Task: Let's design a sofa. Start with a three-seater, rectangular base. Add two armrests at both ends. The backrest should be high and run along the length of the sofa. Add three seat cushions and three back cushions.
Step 425:
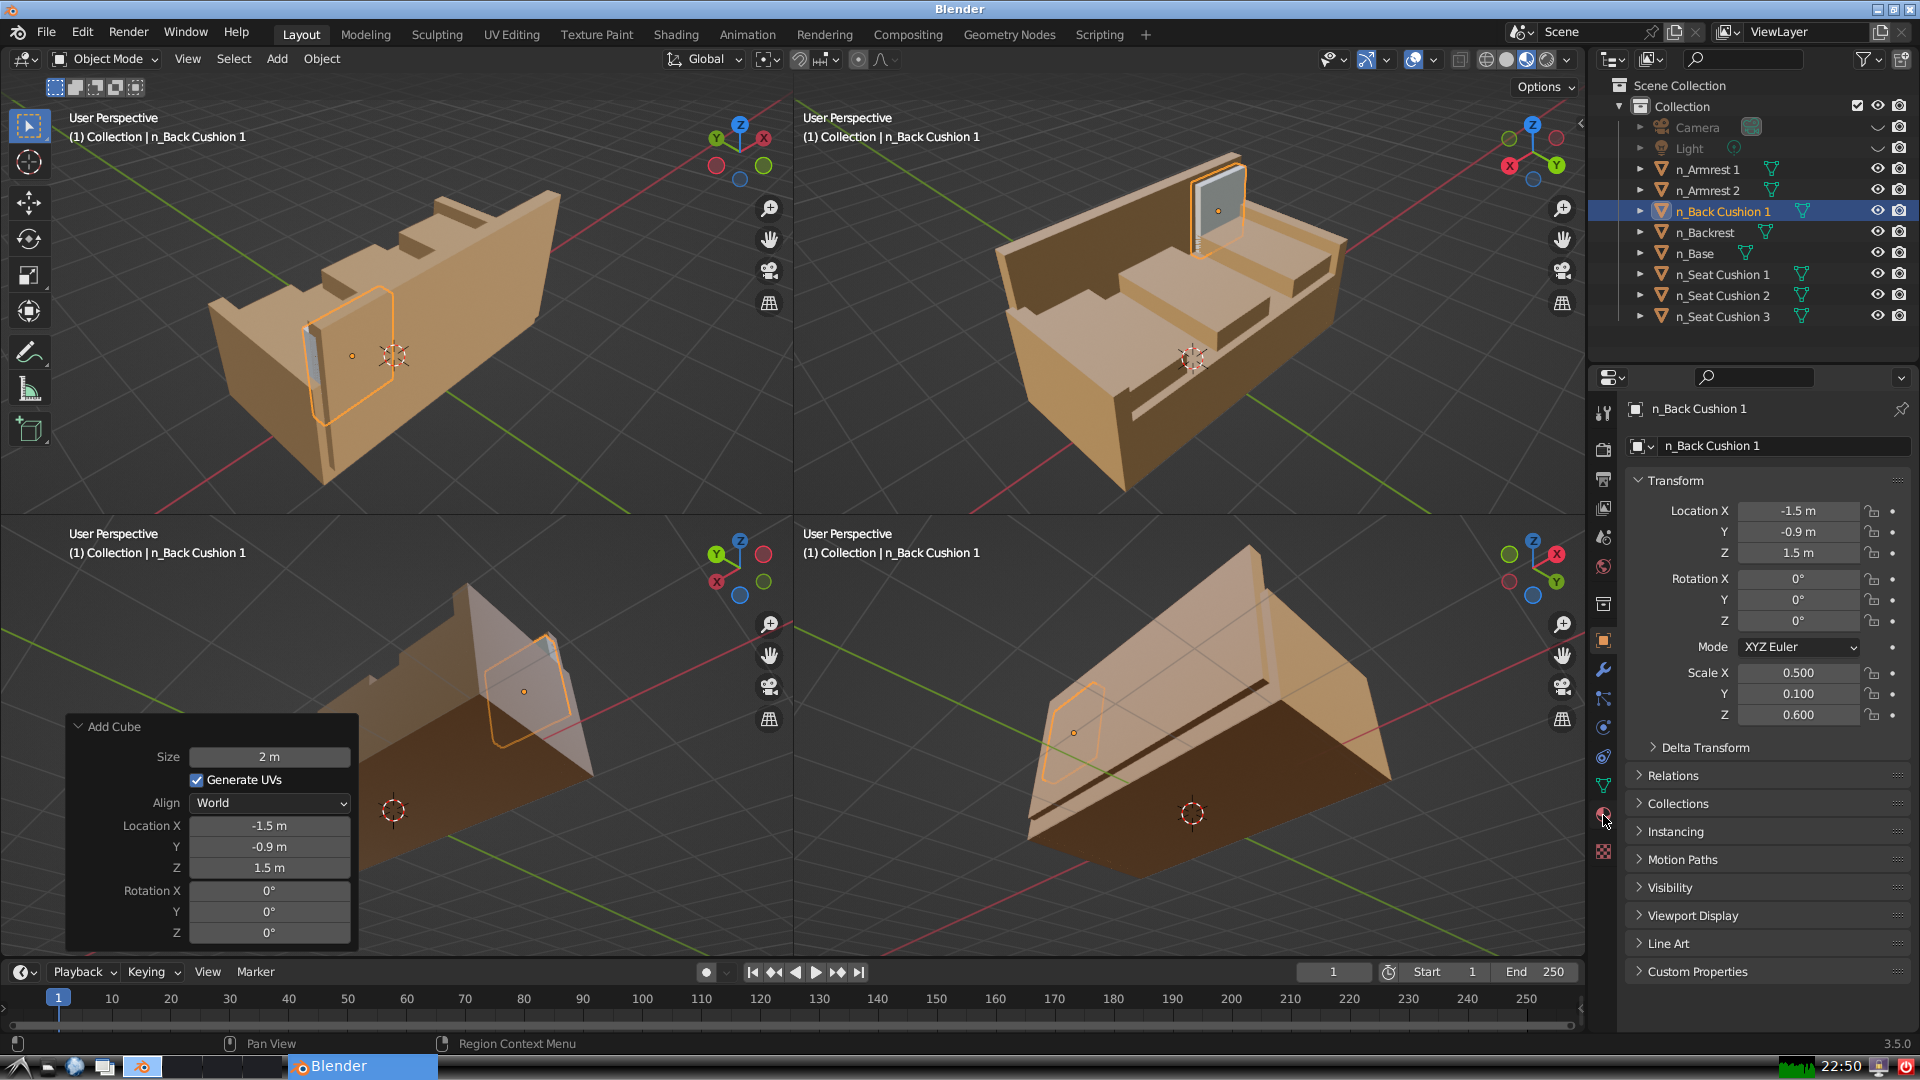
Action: click: no